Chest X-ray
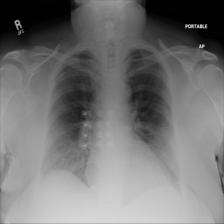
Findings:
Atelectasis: negative
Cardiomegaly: negative
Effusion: negative
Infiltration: negative
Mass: negative
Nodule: negative
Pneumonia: negative
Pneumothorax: negative
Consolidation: negative
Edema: negative
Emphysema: negative
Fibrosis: negative
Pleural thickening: negative
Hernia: negative